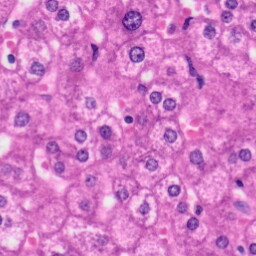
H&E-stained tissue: Liver